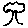
Label: tree